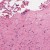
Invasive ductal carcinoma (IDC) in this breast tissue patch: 0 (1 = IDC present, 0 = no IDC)